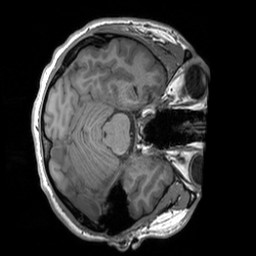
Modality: T1w
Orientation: axial
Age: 25
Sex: male
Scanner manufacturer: siemens
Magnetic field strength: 3 T
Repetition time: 1.9 s
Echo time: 0.00252 s